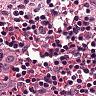
Metastatic tissue present: no